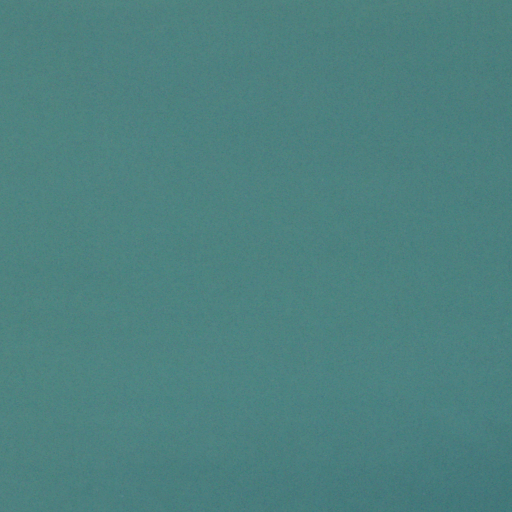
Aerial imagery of island in Florida named Little Saint George Island containing only open water